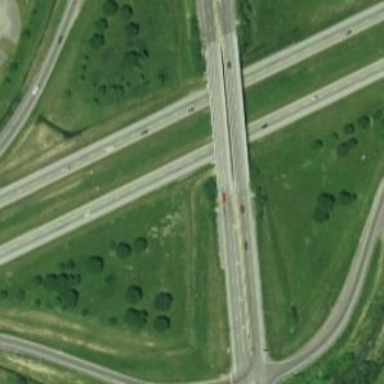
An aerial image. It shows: Primary highway.